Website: macys
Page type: gifting
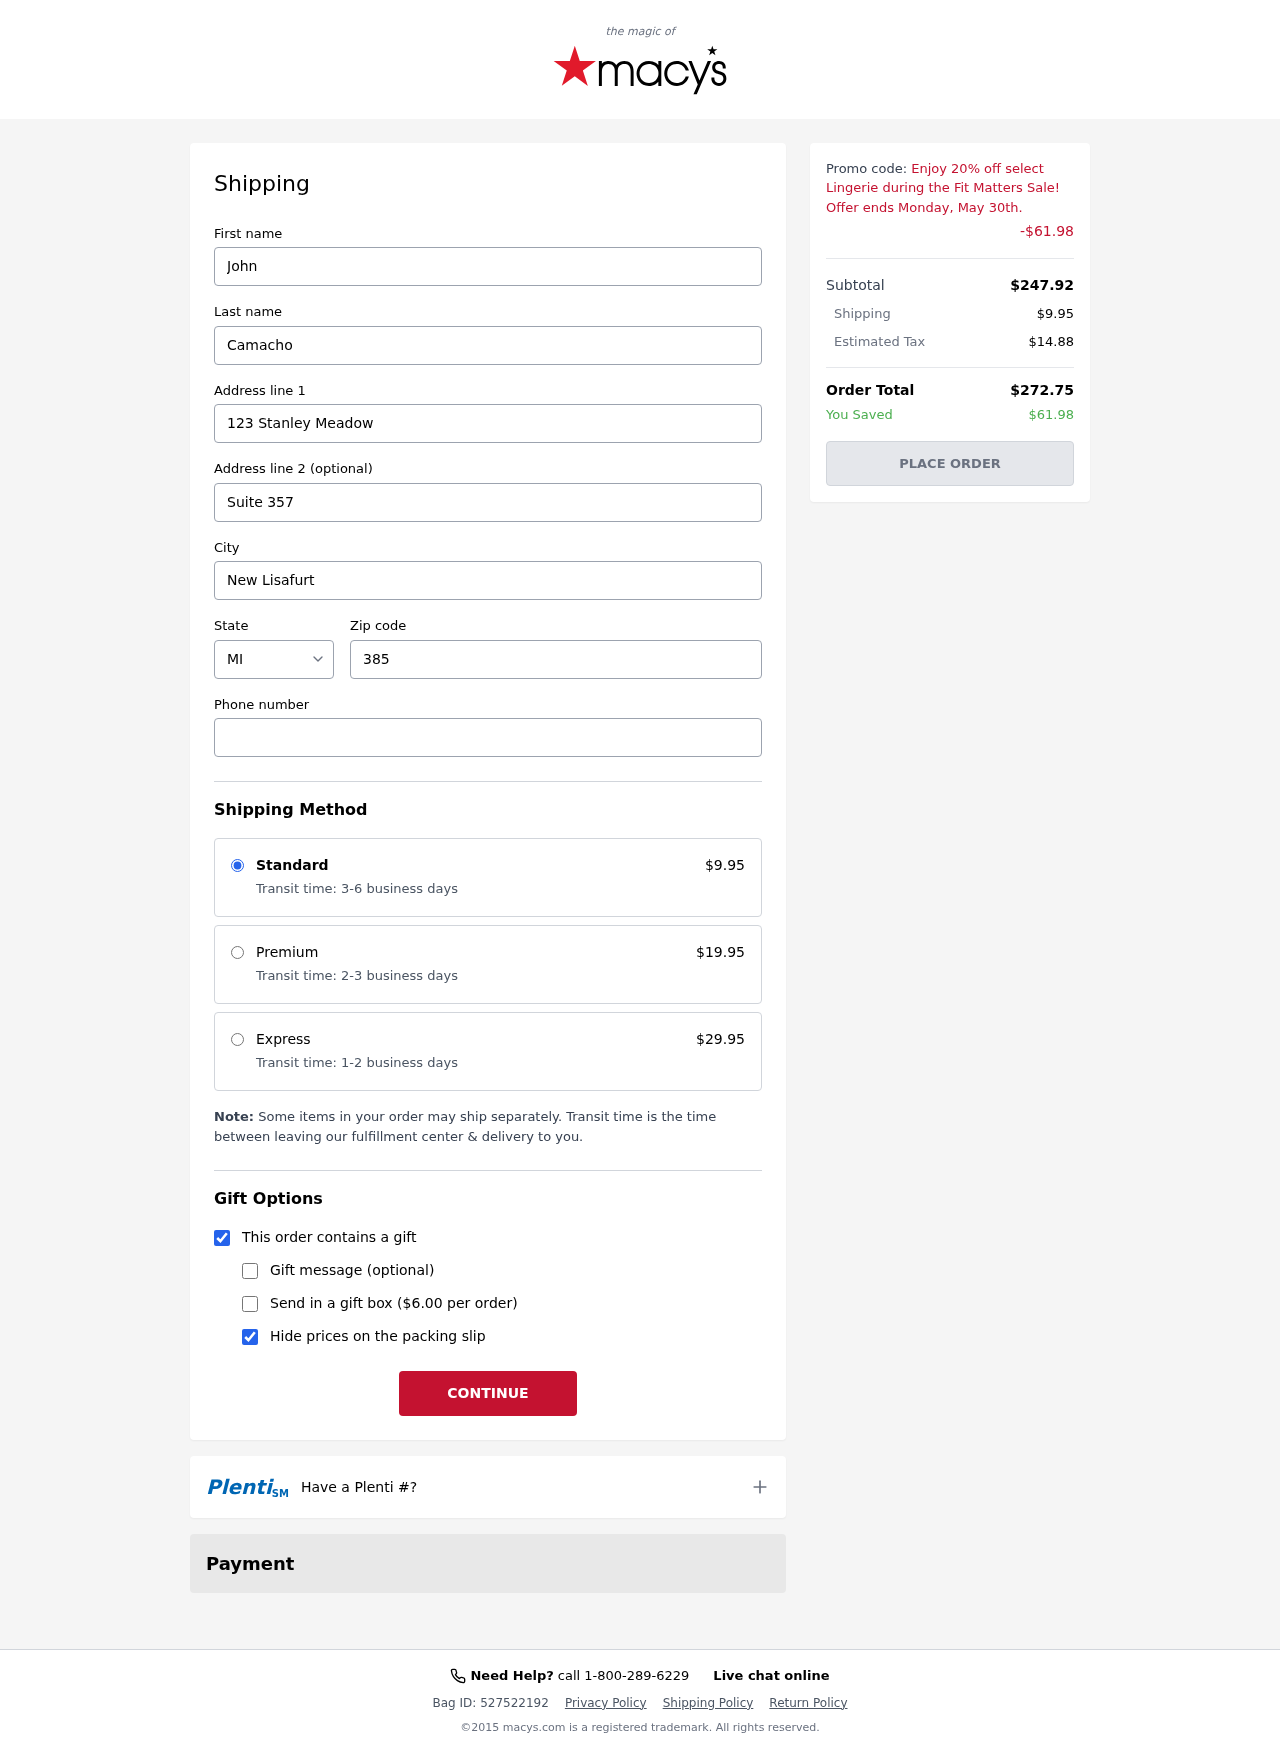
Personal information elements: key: PII_CITY
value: New Lisafurt
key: PII_FIRSTNAME
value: John
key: PII_LASTNAME
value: Camacho
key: PII_PHONE
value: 9843764803
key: PII_POSTCODE
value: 38554
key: PII_STATE_ABBR
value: MI
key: PII_STREET
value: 123 Stanley Meadow
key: PII_STREET2
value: Suite 357
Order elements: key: ORDER_SHIPPING_COST
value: $9.95
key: ORDER_DISCOUNT
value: -$61.98
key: ORDER_SUBTOTAL
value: $247.92
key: ORDER_TAX
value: $14.88
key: ORDER_TOTAL
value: $272.75
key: ORDER_SAVINGS
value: $61.98